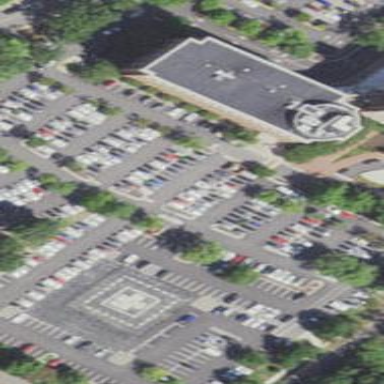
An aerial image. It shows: Parking area.